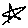
Label: star